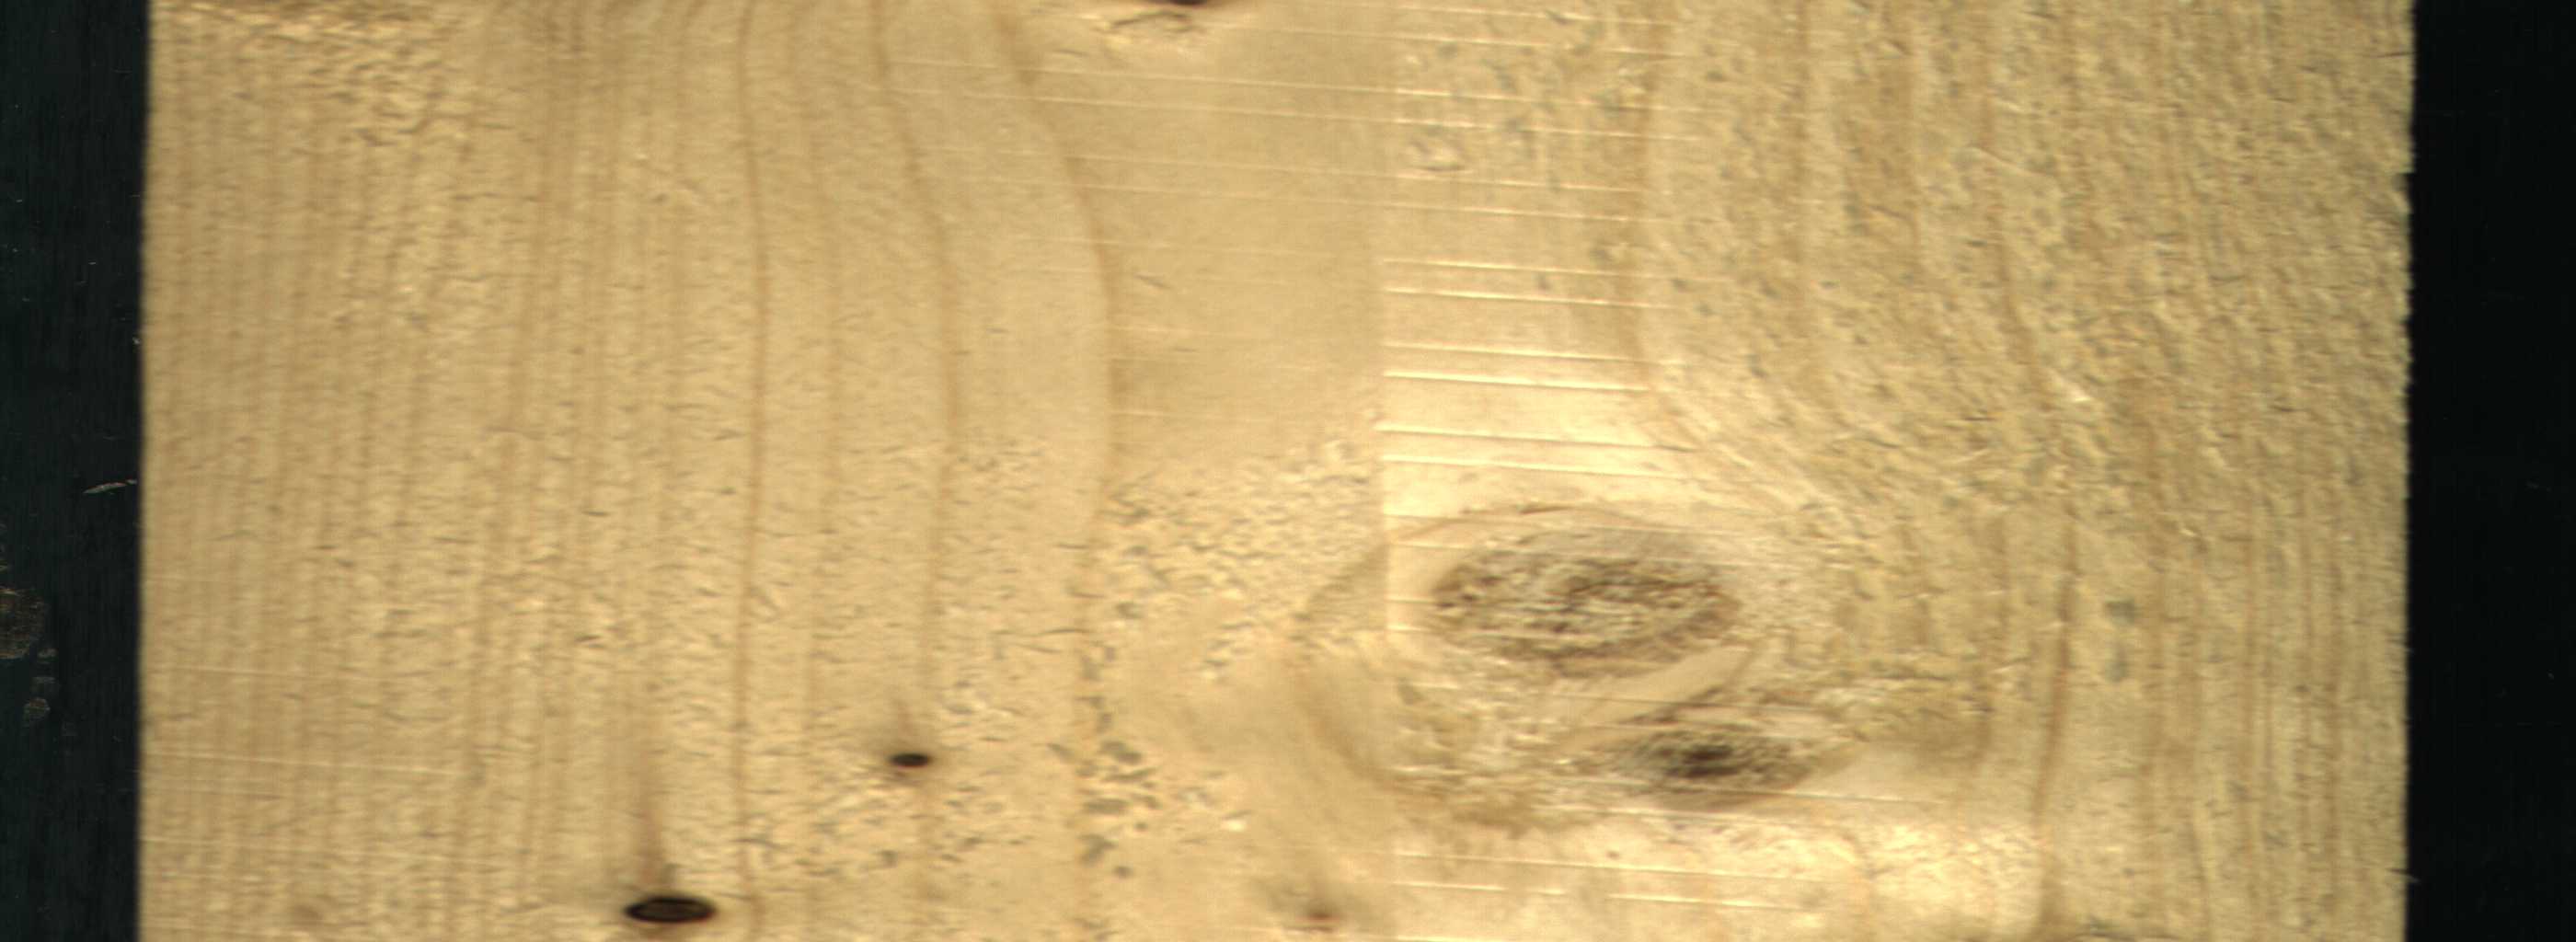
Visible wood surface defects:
Dead_Knot
Dead_Knot
Dead_Knot
Live_Knot
Live_Knot
Live_Knot